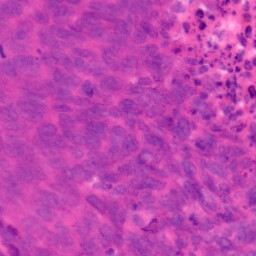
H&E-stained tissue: Colon